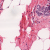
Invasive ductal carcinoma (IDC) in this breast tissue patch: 0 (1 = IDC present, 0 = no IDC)